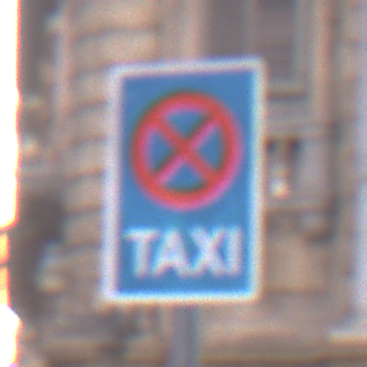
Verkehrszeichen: Taxenstand
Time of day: SunriseSunset
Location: Outdoor (Urban)
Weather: PartlyCloudy
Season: NotSpecified
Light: Natural